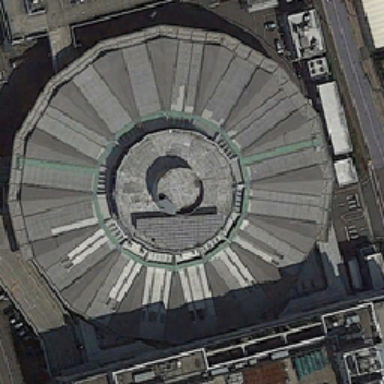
Circular buildings and some square buildings are between the two roads .